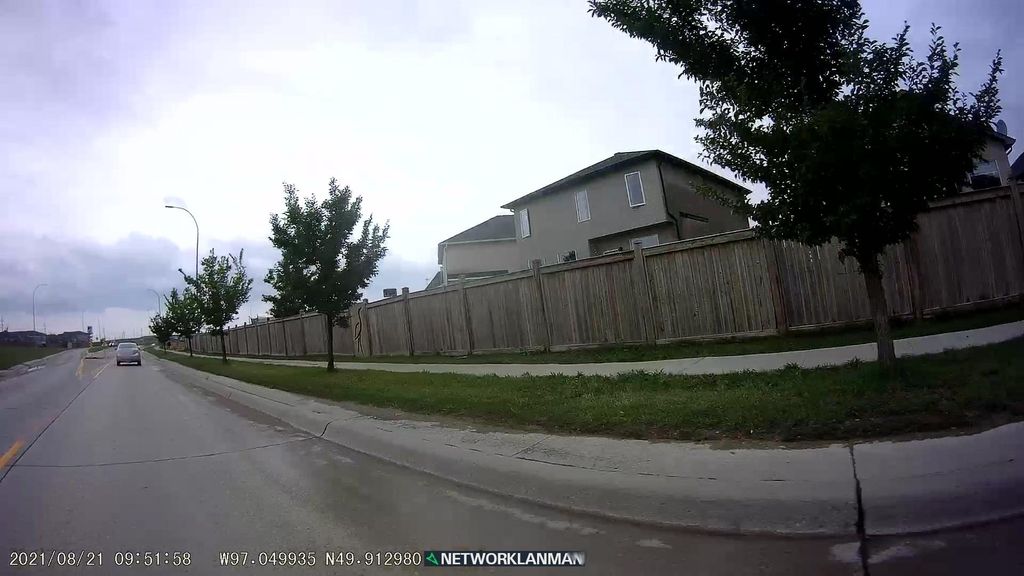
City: winnipeg